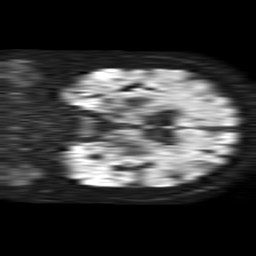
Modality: TRACE
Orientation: coronal
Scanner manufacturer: philips
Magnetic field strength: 1.5 T
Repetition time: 4.6 s
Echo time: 0.08517 s